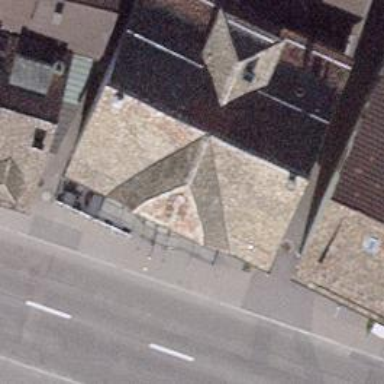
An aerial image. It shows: Restaurant.